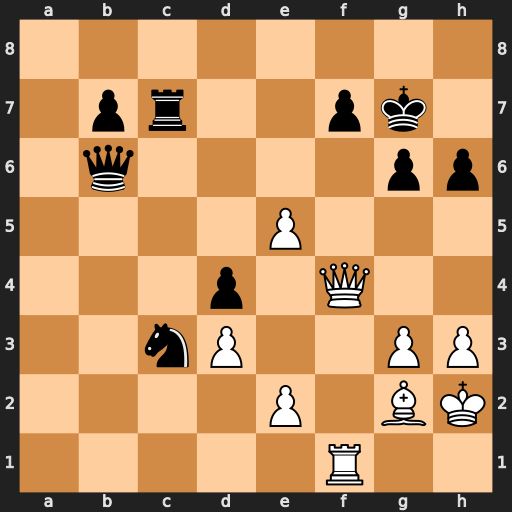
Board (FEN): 8/1pr2pk1/1q4pp/4P3/3p1Q2/2nP2PP/4P1BK/5R2
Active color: w
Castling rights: -
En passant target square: -
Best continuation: e6 Qxe6 Qxc7